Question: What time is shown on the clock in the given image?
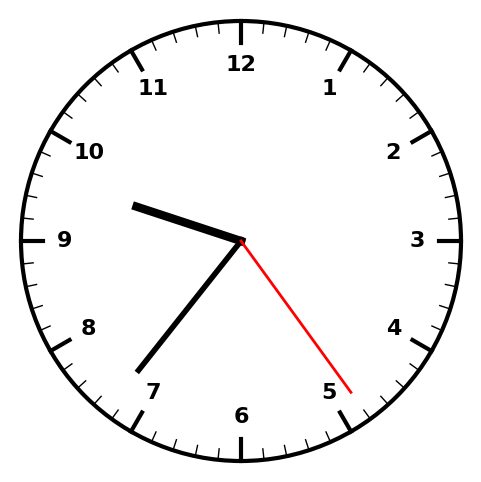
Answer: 09:36:24